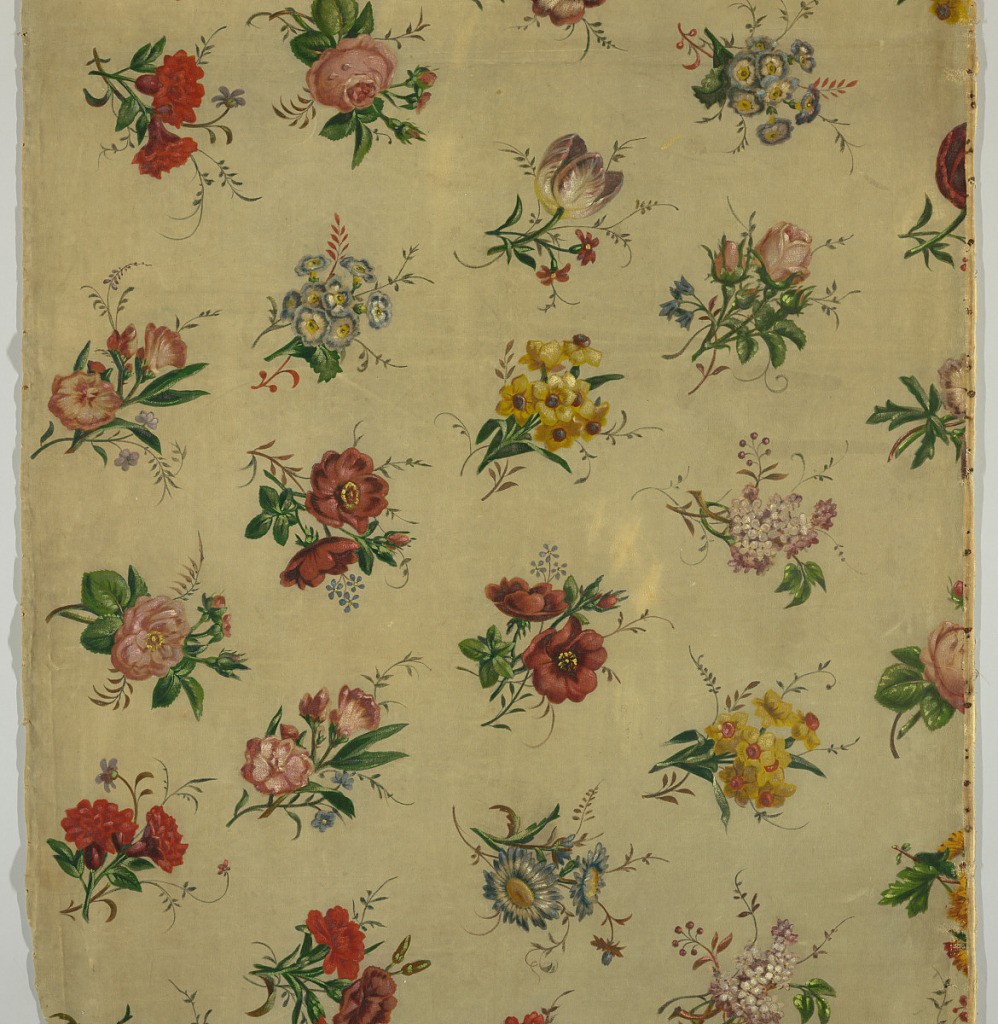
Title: Textile
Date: late 19th century
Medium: cotton Technique: cut loops of a supplementary weft in a 2/1 twill foundation (velvet)
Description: Length of painted cotton velvet upholstery fabric with offset rows of naturalistic flowers including jonquil, tulip, rose, lilac, daisy and morning glory and others which do not systematically repeat.